Question: I need help with understanding how to tackle this problem of generating Unique Serial Numbers or UIDs for mass produced products.
I will be producing products in mass, as of now I think that I will be making >50000 units. When these units are manufactured and ready I must test them before dispatching and at which point in time I would also like to give each one of them a Unique ID.
I was thinking of writing an application to generate a and ask the testers to run it on their jigs, generate an ID, assign the ID and then carry out testing.
But my question is, please look at the illustration below, if my same application is running on say 3 (or more) different jigs , how do I make sure that the numbers generated by these systems are equal to one another?
How do I programmatically make sure that ?
If they are ever equal by any chance I will land in great trouble tracking them, once they are out.
There are some hardware approaches, such as making use of UID chips/EEPROMs from Atmel or Maxim, but they will add cost. I wish to solve this at software level and keep the hardware approach as a last resort.
I have found out that the test jigs are capable of running or applications.
Please help!

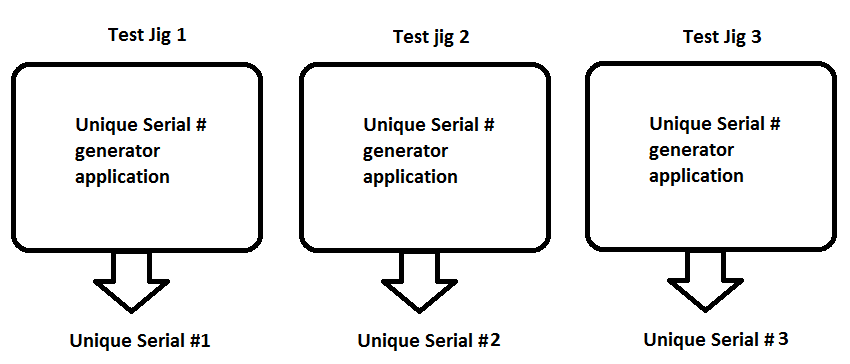
Answer: What you need is a GUID generator. GUIDs composed of network ID and time are considered unique. The potential for duplication is insignificant.